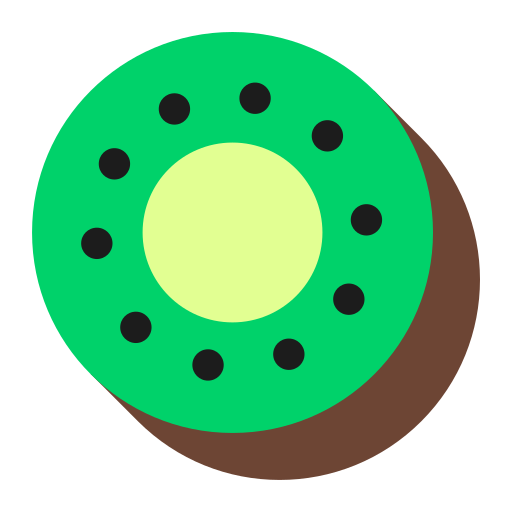
kiwi fruit flat